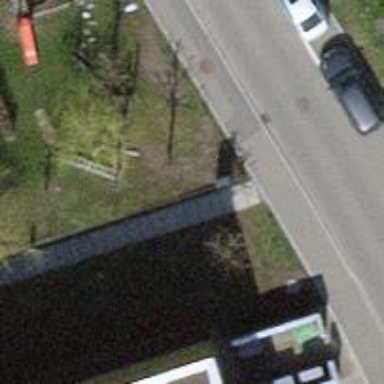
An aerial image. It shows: Fence is in the image.